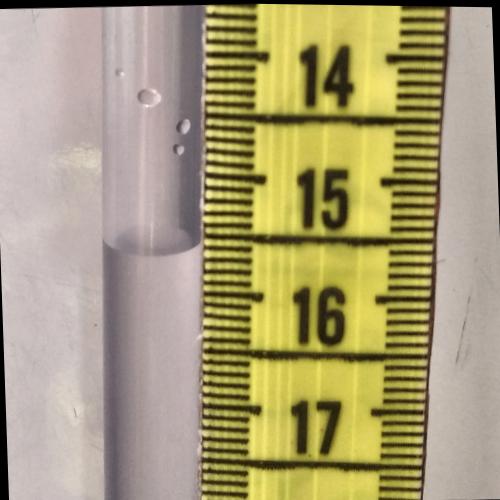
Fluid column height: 15.6 cm